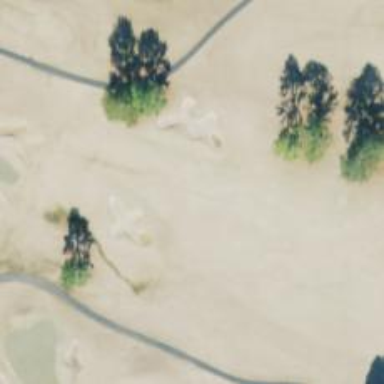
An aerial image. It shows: View of golf hole.